Field crop: tomato
Growth stage: 2
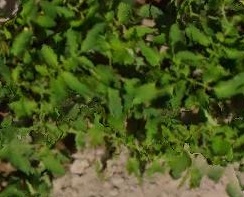
Species: tomato